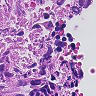
Metastatic tissue present: yes